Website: apple
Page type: customer-info-address
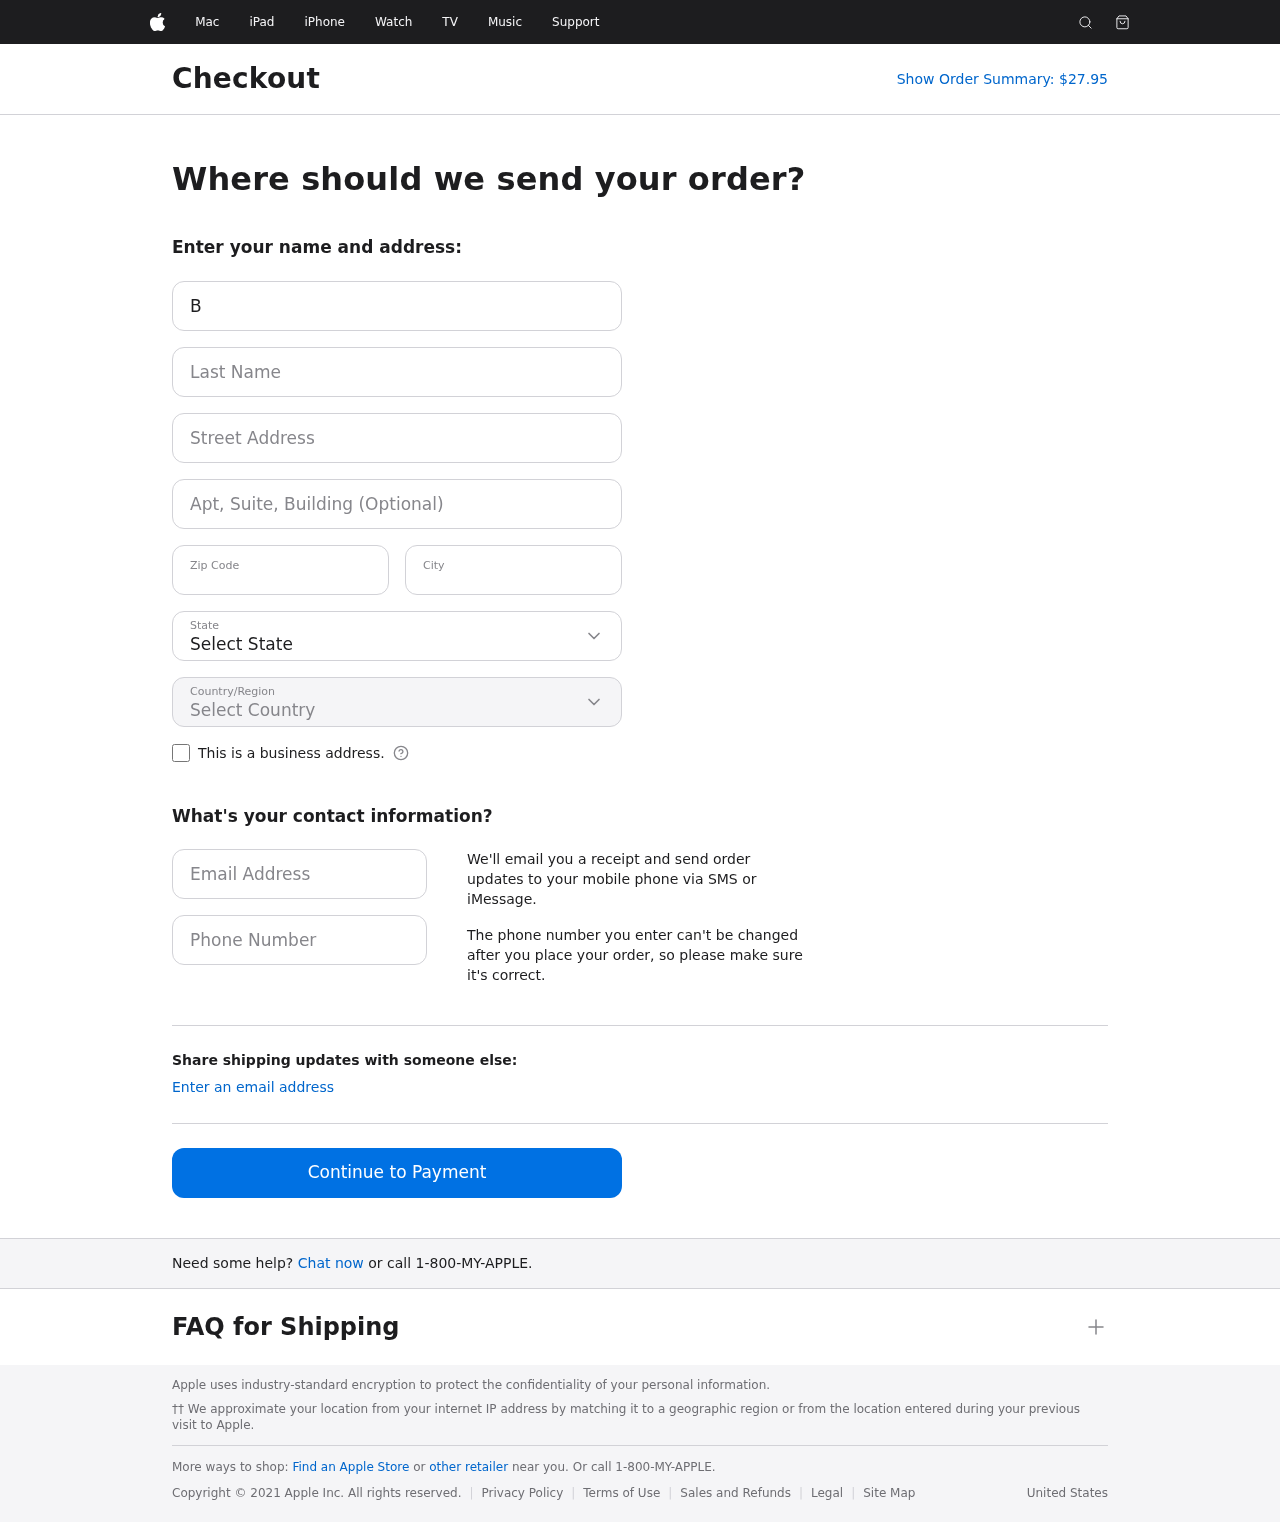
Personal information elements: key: PII_CITY
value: East Richard
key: PII_COUNTRY
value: United States
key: PII_EMAIL
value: benjamin.hays@gmail.com
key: PII_FIRSTNAME
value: Benjamin
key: PII_LASTNAME
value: Hays
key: PII_PHONE
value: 4697687992
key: PII_POSTCODE
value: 16881
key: PII_STATE
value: GU
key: PII_STREET
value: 76673 Kelly Bridge Suite 824
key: PII_STREET2
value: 7836 Horn Manors
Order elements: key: ORDER_TOTAL
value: Show Order Summary: $27.95